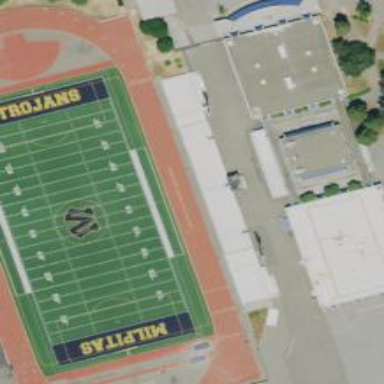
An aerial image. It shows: Pitch for American football with artificial turf surface.